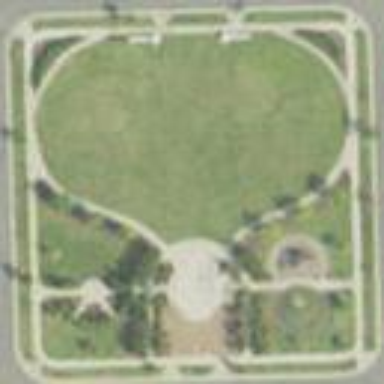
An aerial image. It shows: Lovely park for leisure and relaxation.